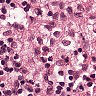
Metastatic tissue present: no